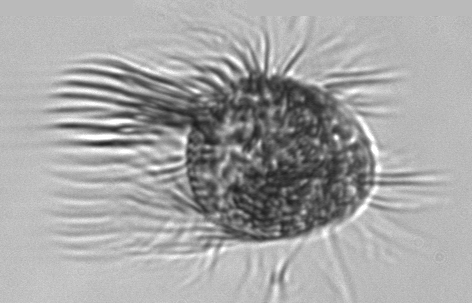
Label: Pelagostrobilidium